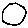
Label: circle